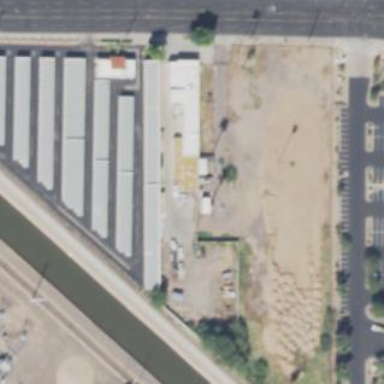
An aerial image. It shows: Storage rental shop.